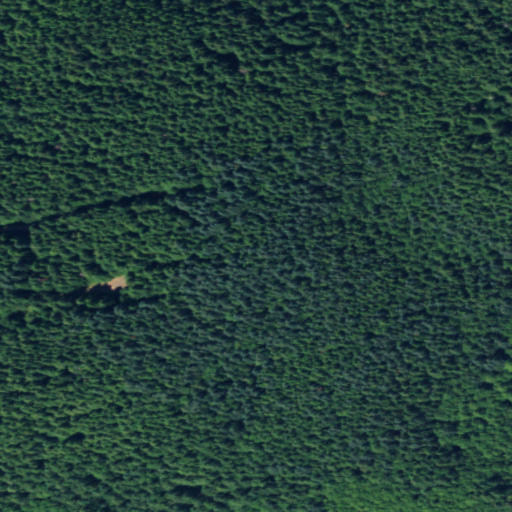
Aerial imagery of mountain in Washington named Walville Peak containing evergreen forest, grassland, open development, and shrub